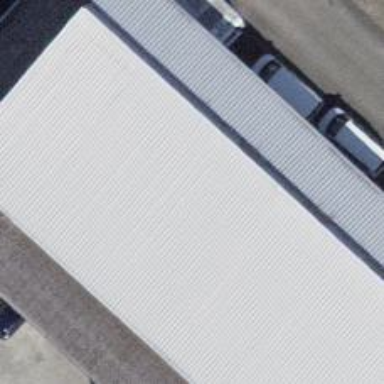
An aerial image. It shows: Car repair shop.